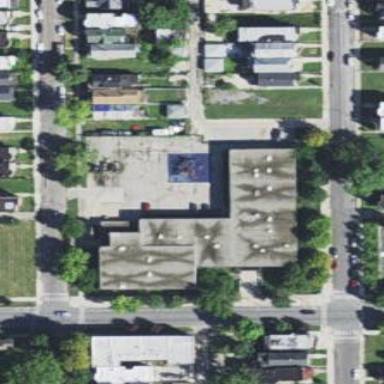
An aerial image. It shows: Community centre building.